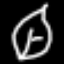
Label: leaf